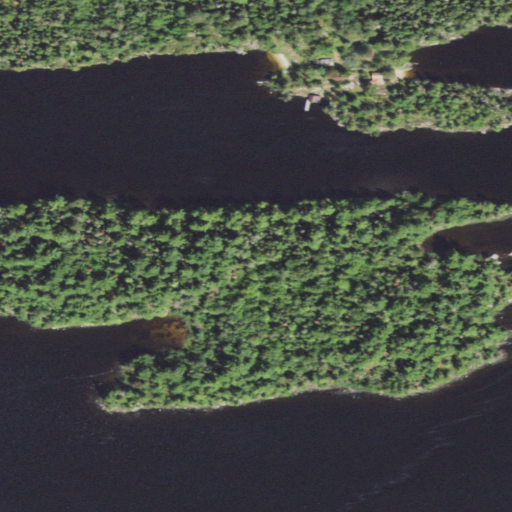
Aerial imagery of island in Minnesota named Frank Island containing open water, evergreen forest, mixed forest, and herbaceous wetlands